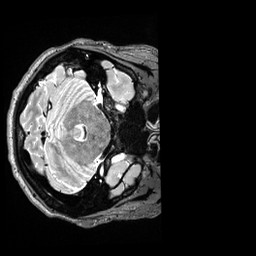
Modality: T2w
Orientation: axial
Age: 28
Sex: male
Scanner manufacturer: siemens
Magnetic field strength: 3 T
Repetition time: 3.2 s
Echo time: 0.564 s